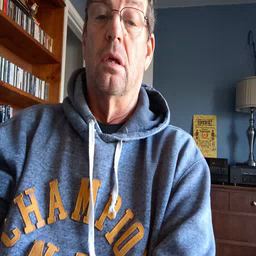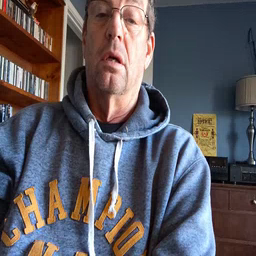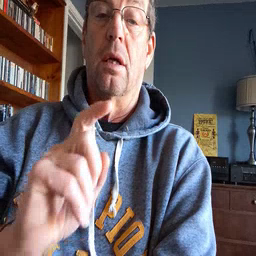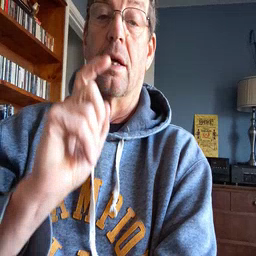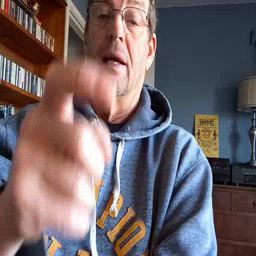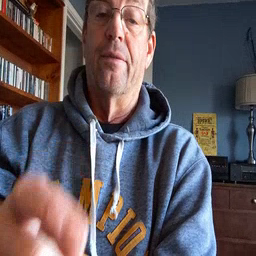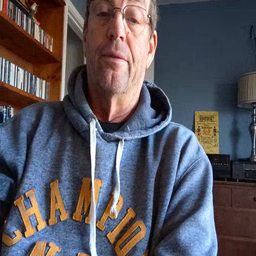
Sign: gift